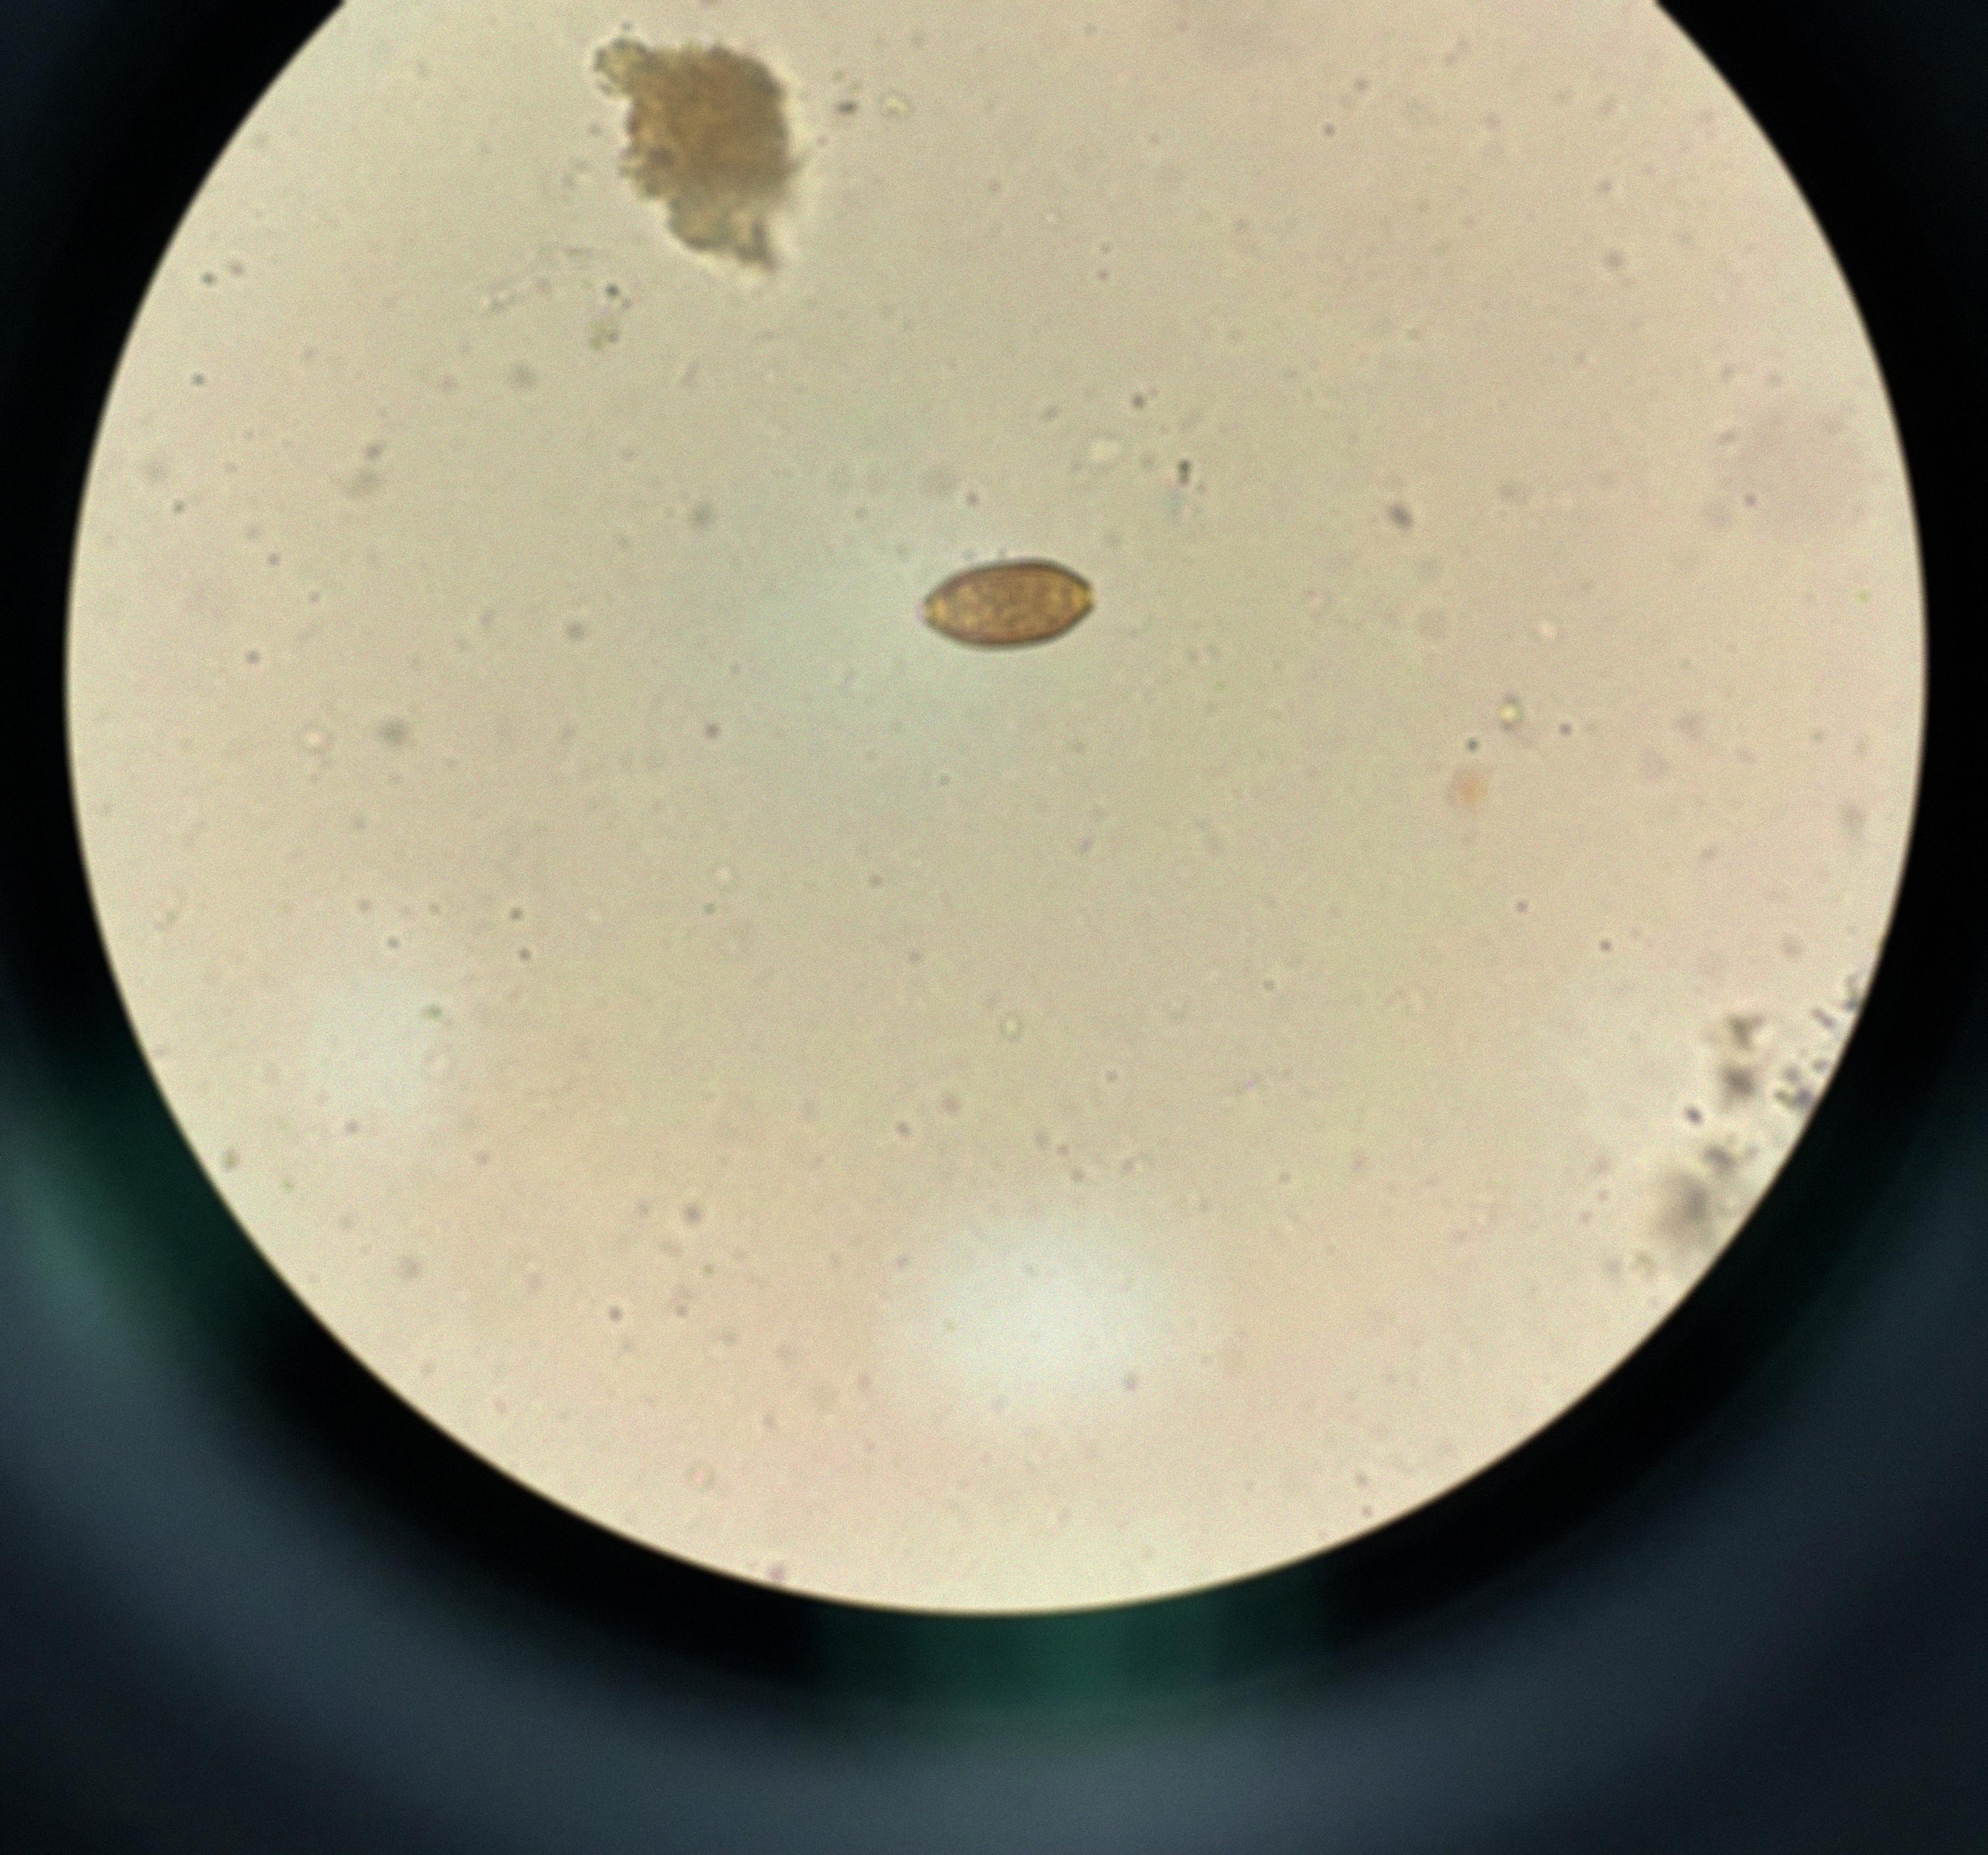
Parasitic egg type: Trichuris trichiura